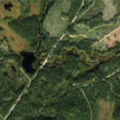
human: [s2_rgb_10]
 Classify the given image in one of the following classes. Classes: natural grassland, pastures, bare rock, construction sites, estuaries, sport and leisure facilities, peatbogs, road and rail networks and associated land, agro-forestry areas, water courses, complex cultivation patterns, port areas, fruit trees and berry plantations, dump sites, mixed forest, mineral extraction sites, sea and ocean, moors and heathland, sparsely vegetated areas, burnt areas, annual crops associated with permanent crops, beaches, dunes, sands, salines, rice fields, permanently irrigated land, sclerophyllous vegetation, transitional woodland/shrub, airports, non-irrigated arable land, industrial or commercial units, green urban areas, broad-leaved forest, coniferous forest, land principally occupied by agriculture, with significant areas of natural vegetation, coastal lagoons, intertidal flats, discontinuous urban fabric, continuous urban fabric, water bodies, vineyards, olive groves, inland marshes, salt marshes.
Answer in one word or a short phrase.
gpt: coniferous forest, transitional woodland/shrub